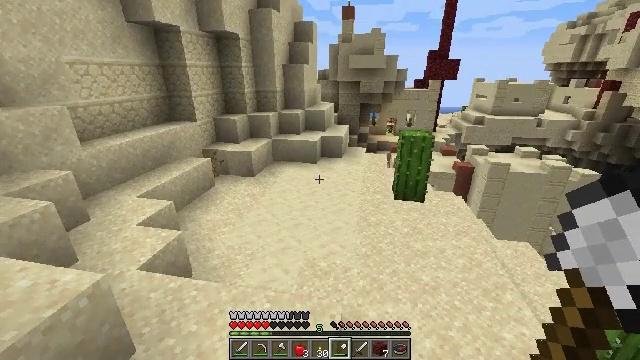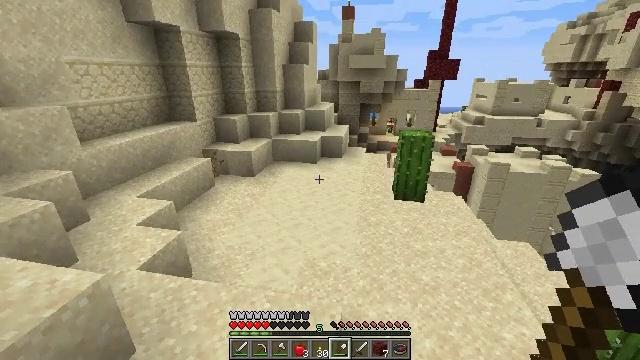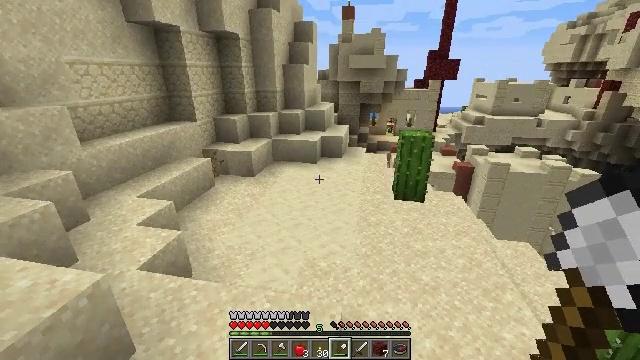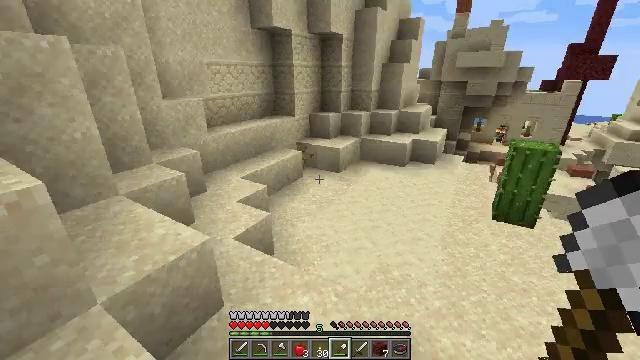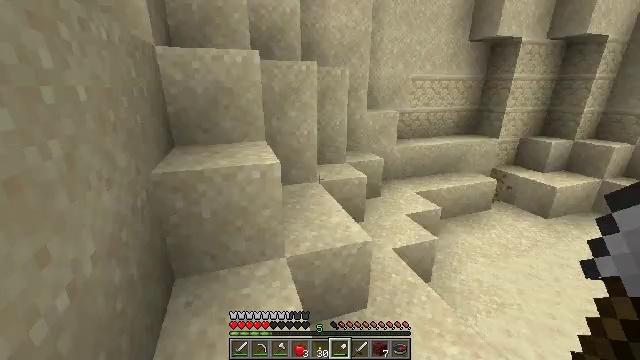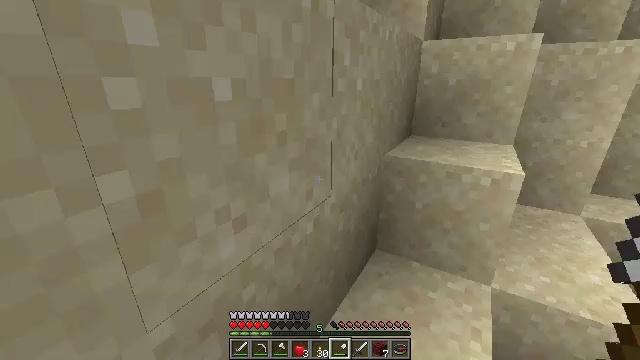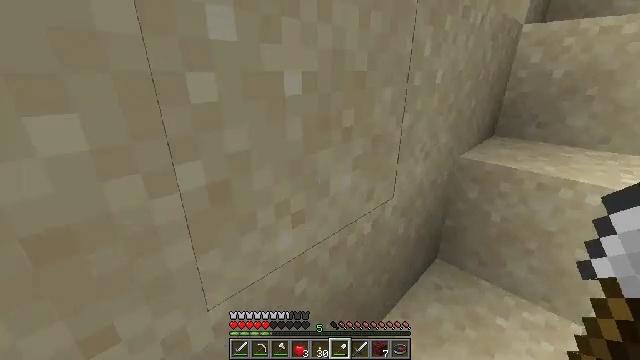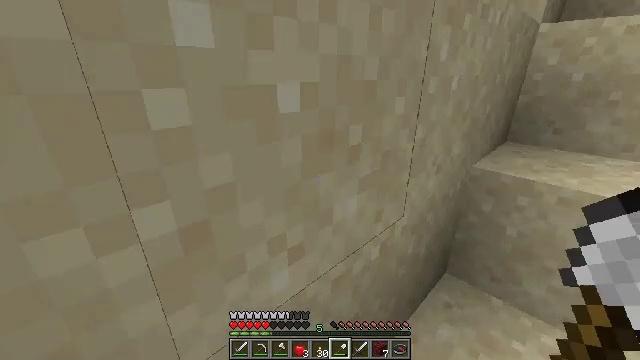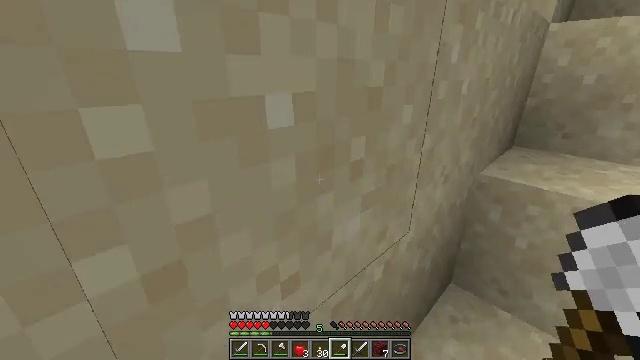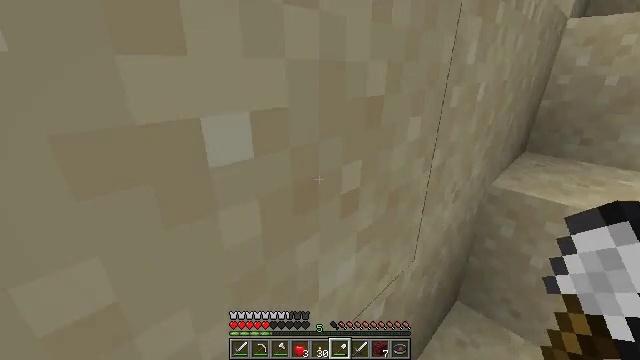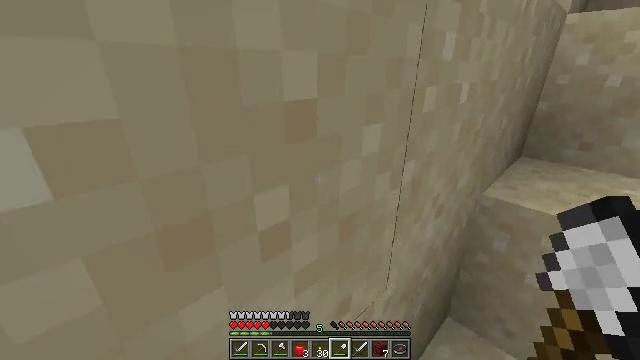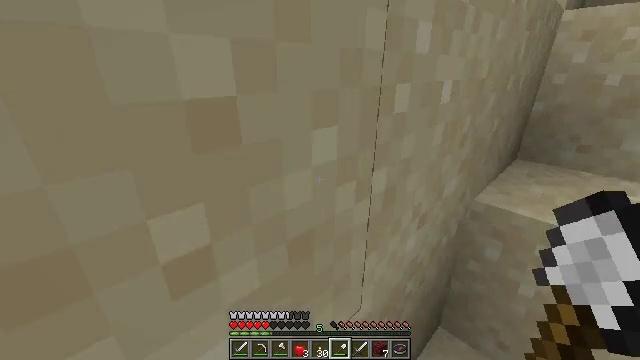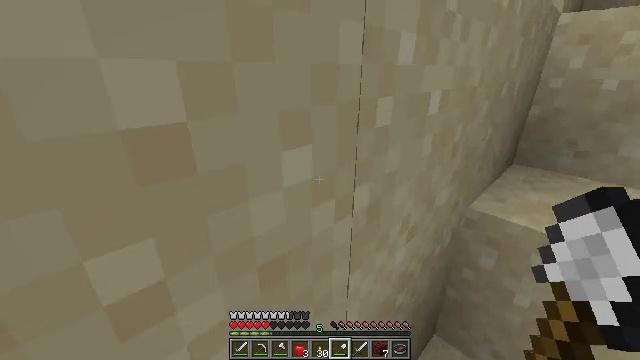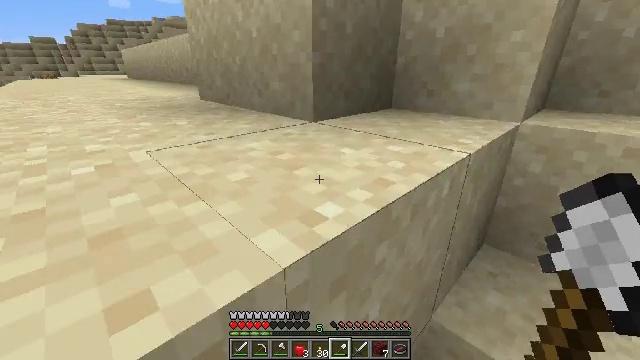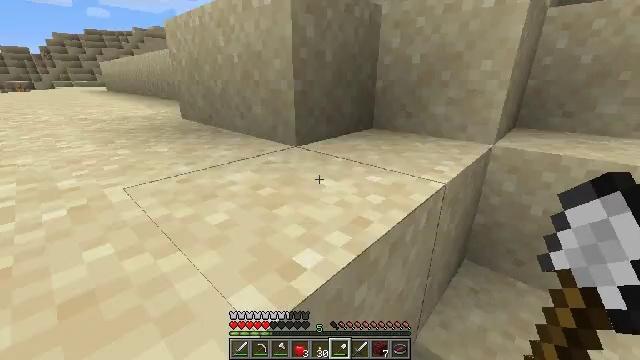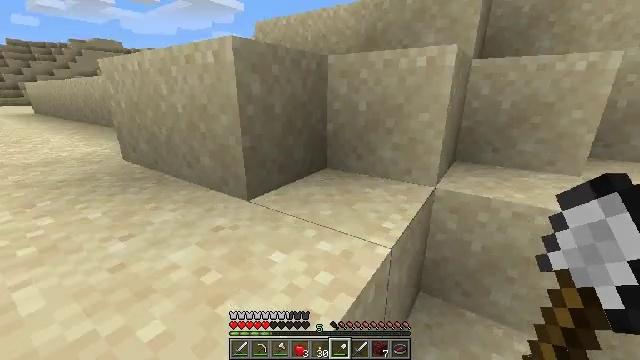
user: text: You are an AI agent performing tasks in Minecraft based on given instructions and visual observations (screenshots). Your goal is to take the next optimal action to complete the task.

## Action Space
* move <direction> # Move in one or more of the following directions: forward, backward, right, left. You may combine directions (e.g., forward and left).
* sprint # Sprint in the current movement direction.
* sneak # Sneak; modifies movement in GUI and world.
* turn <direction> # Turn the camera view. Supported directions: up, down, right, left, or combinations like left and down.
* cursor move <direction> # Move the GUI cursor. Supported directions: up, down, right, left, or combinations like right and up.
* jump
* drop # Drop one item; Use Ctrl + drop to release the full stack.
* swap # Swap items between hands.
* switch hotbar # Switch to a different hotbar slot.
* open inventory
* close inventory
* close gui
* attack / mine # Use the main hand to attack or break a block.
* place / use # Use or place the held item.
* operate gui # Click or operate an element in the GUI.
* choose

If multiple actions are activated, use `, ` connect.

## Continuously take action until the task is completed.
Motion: motion action
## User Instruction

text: Collect the dead bush from dry areas.
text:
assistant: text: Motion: no_op
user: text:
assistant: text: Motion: no_op
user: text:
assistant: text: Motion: turn left
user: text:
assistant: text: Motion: turn left and up
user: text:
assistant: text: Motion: turn left and down
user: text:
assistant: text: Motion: move forward, turn left and down
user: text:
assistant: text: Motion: move forward
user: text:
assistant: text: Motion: move forward
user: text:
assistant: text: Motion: move forward
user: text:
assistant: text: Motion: move forward
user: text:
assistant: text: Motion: move forward
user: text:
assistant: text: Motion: move forward, jump
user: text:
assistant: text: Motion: move forward, jump
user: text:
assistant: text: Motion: move forward, turn right and up, jump
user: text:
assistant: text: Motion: move forward, turn right and up, jump
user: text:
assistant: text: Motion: move forward, turn right and up
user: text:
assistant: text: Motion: move forward, turn right
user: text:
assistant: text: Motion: move forward, turn right
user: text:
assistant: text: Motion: move forward
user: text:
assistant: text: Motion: move forward
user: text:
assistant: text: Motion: move forward
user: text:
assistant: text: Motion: move forward
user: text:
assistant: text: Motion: move forward
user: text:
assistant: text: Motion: move forward, jump
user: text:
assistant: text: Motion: move forward, jump
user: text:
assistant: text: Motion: move forward, turn left, jump
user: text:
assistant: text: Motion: move forward, turn left, jump
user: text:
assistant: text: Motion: move forward, turn left
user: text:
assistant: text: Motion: move forward
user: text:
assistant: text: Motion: move forward